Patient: sex F, age 61
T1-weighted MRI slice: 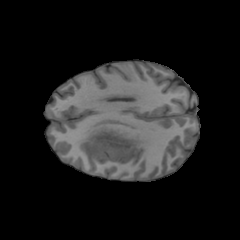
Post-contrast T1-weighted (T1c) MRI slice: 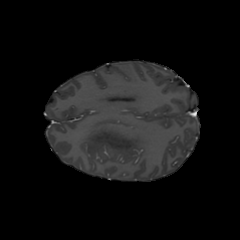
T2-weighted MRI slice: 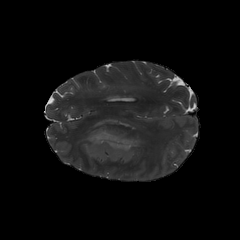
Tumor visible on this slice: yes
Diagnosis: Glioblastoma, IDH-wildtype
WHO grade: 4